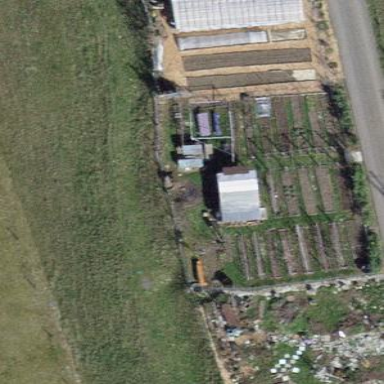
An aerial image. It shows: Area designated for allotments.